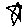
Label: star